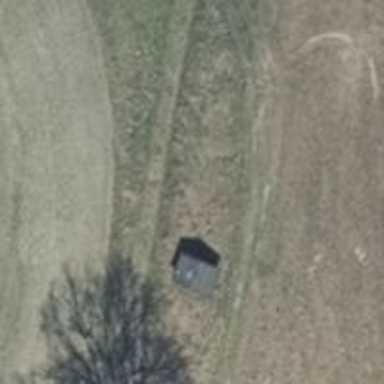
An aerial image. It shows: Shelter.